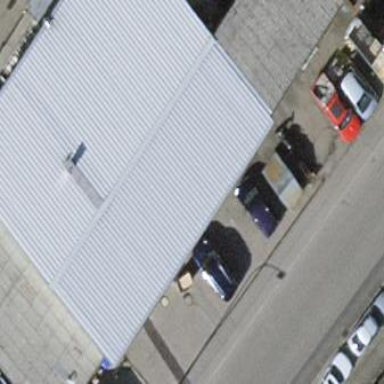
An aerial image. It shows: Commercial building.